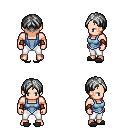
a pixel art fantasy rpg character, male body template, human, light skin, blue vest, white pants, gray parted hairstyle, leather bracers, gray slippers, four views (front, back, left, right), 2x2 character sprite sheet, small pixel art, hard edges, no anti-aliasing